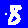
Digit: 8